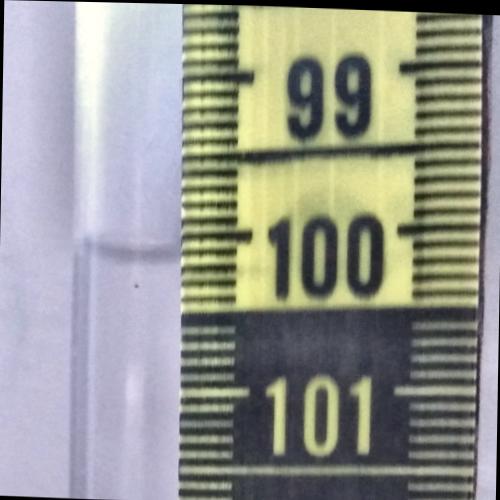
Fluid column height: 100.1 cm